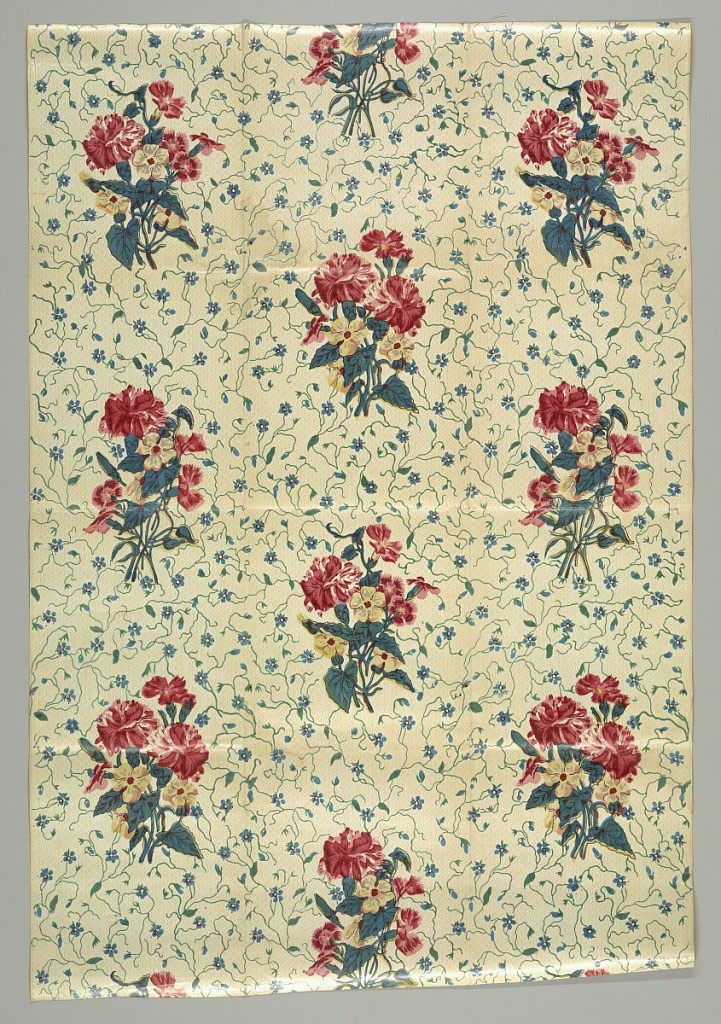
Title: Textile
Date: late 19th century
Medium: cotton Technique: printed on plain weave, glazed
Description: Large multi-colored floral sprays on a background decorated with forget-me-nots.